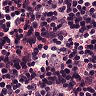
Metastatic tissue present: no